Question: Count the number of objects in the diagram.
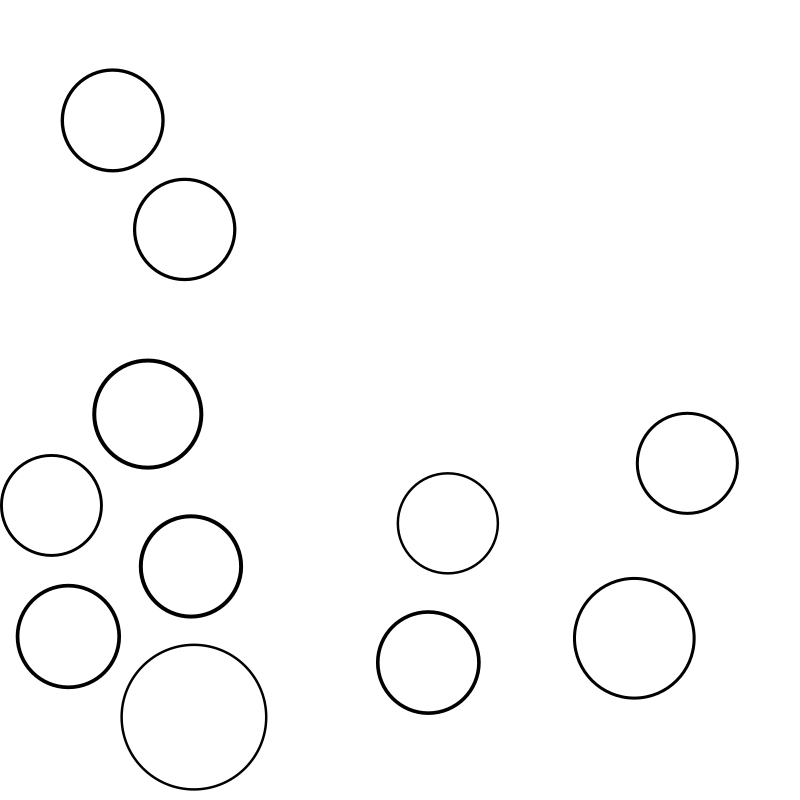
Answer: 11